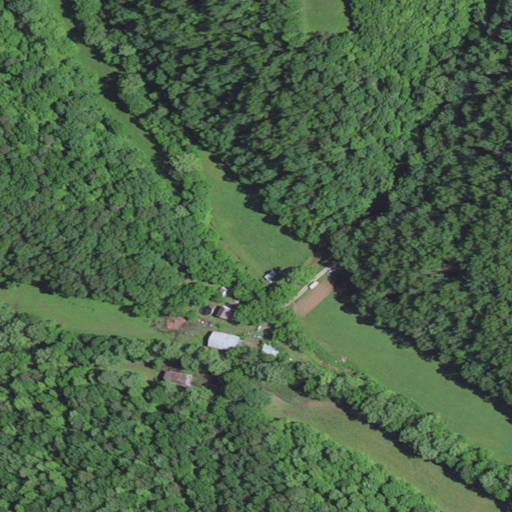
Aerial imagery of valley in Kentucky named Maynard Hollow containing deciduous forest, open development, pasture, mixed forest, low intensity development, and grassland